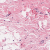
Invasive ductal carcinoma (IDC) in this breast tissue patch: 0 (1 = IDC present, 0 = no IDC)